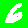
Digit: 6